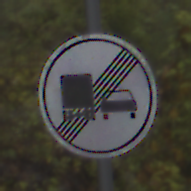
Verkehrszeichen: EndeUeberholverbotKraftfahrzeuge
Umgebung: Outdoor, Urban
Tageszeit: MorningAfternoon
Wetter: PartlyCloudy
Licht: Natural
Jahreszeit: NotSpecified
Kontrast: LowContrast